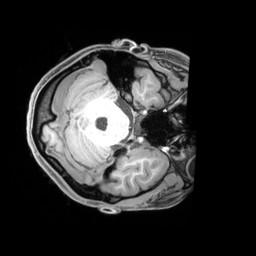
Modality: T1w
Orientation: axial
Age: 21
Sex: female
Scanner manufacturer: siemens
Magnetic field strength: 3 T
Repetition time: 1.97 s
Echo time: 0.00206 s